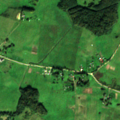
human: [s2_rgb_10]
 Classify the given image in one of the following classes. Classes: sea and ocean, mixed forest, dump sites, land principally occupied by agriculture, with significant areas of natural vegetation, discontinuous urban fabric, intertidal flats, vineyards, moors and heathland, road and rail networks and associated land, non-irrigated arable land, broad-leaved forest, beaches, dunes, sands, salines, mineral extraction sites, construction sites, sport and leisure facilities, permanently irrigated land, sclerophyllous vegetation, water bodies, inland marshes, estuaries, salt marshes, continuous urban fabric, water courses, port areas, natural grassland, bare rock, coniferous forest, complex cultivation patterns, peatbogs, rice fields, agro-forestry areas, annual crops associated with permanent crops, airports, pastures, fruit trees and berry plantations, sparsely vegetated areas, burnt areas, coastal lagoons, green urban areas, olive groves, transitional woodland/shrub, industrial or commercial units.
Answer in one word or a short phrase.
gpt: non-irrigated arable land, pastures, complex cultivation patterns, land principally occupied by agriculture, with significant areas of natural vegetation